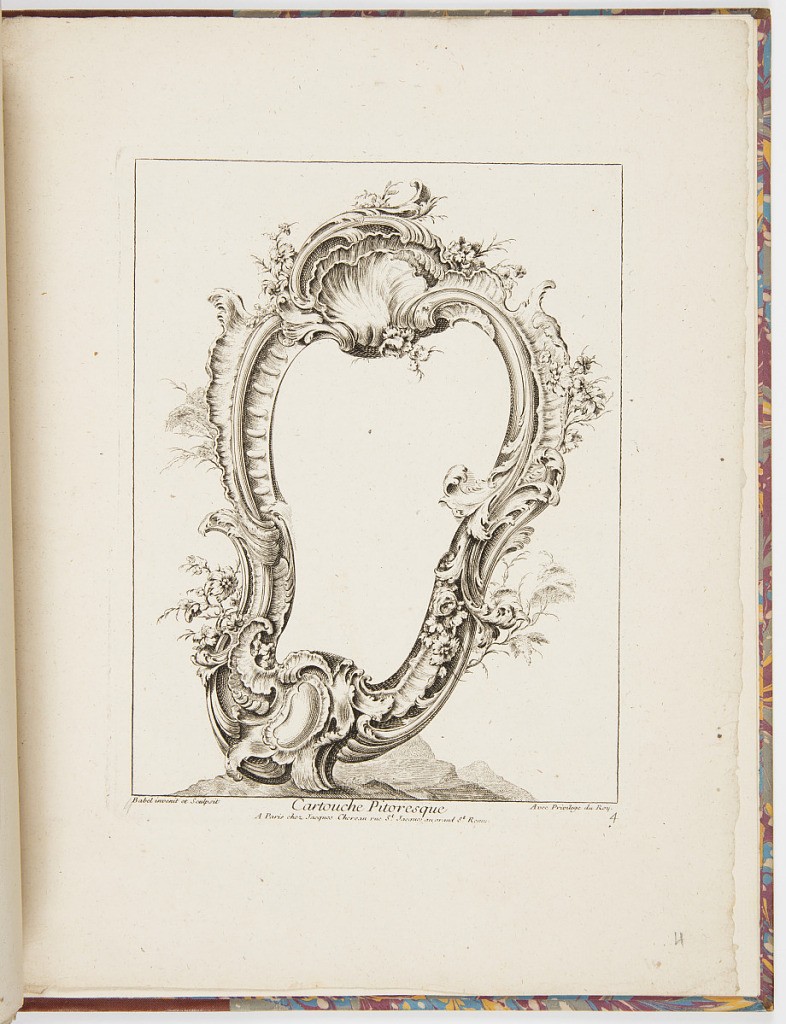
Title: Cartouche Pitoresque
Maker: Pierre Edme Babel, French, 1720–1775
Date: ca. 1740-1760
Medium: Etching on laid paper
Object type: Print
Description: Rocaille cartouche in front of a rocky landscape. The plate is signed.